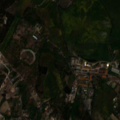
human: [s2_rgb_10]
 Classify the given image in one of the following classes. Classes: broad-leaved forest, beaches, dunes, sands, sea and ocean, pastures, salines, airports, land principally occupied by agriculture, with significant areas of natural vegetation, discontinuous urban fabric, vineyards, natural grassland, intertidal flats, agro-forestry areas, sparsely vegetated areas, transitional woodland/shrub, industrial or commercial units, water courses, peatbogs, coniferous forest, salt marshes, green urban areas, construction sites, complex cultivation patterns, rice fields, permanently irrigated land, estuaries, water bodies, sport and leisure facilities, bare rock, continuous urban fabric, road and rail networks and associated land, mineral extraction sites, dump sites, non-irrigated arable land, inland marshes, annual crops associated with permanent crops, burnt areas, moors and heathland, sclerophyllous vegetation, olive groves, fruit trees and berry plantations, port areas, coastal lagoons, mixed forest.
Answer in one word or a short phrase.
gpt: industrial or commercial units, non-irrigated arable land, vineyards, olive groves, annual crops associated with permanent crops, complex cultivation patterns, land principally occupied by agriculture, with significant areas of natural vegetation, mixed forest, transitional woodland/shrub